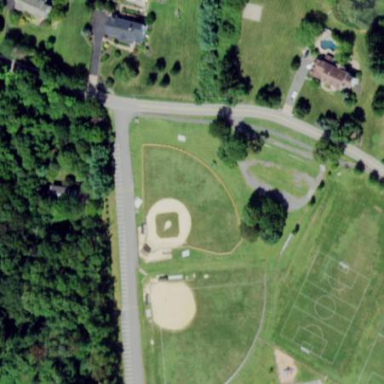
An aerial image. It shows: Softball pitch for leisure land activities.